Question: I would like to make a simple plan:

I did something like this:
but it doesn't work too well...
I wish that every cell has a unique ID in TD.
Now is:
and now i can't refer to a single TD. i wold like edit for example only ID: 20.
how best plan database?
thanks for help!
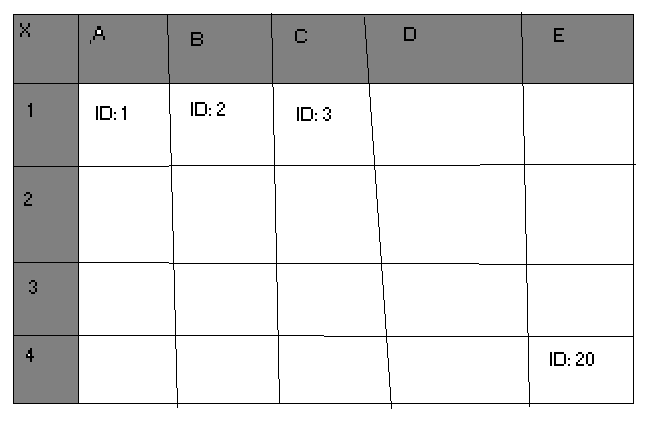
Answer: Every cell/'<td>' doesn't need an ID. Put the ID on the row/'<tr>', as you've done in your database schema.
After that it should be a trivial task to identify the different columns per row.
The database:
'''
| id | a | b | c | d | e |
--------------------------
| 1 | t | t | t | t | t |
'''
The HTML:
'''
<table>
<tr>
<th>id</th>
<th>a</th>
<th>b</th>
<th>c</th>
<th>d</th>
<th>e</th>
</tr>
<tr class="id-1">
<td class="id">1</td>
<td class="a">t</td>
<td class="b">t</td>
<td class="c">t</td>
<td class="d">t</td>
<td class="e">t</td>
</tr>
<tr class="id-2">
<td class="id">2</td>
<td class="a">u</td>
<td class="b">u</td>
<td class="c">u</td>
<td class="d">u</td>
<td class="e">u</td>
</tr>
</table>
'''
Or I've misunderstood you ;)